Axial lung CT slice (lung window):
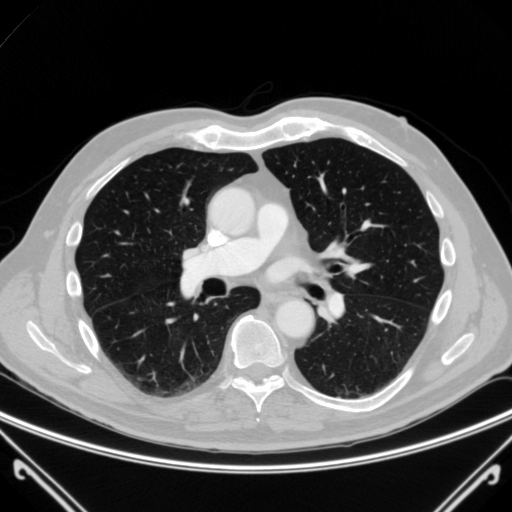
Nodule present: no